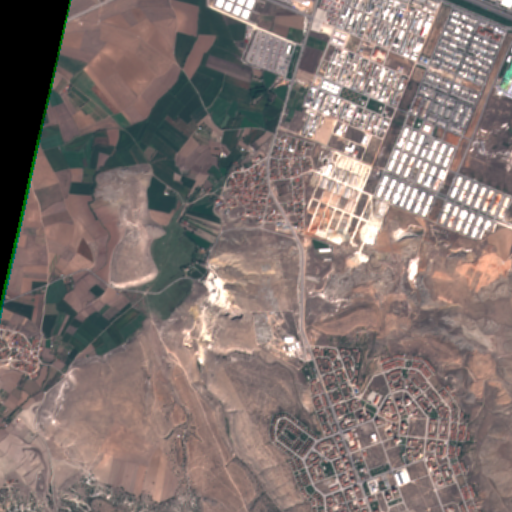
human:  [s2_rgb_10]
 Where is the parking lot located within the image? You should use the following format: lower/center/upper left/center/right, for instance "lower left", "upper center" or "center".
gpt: The parking lot is located in the upper center of the image.
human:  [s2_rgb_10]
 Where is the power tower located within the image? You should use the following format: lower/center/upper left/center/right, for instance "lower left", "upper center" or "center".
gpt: The power tower is located in the center left of the image.
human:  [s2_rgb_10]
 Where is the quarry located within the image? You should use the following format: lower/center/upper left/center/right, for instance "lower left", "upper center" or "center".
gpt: The quarry is located in the center of the image.
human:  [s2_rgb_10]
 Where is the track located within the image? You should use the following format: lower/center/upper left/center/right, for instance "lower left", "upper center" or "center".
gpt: There is no track in the image.